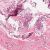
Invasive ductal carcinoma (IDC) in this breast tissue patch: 0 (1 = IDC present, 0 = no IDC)